Question: I want to make a guided tour of my app on the first launch, but not a separated guided tour where I show images of the app. I'd like to have multiple chat-bubbles just like this one:

And when I click somewhere on the screen, the next one pops up. I haven't found a single tutorial for this on the web, so maybe I'm just not using the right keywords...
Anyways, thanks a lot !
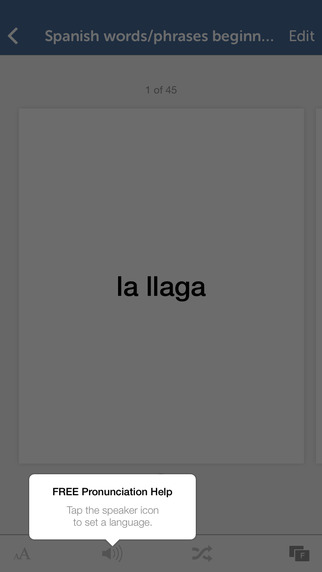
Answer: You can use an Int e.g. 'int firstLaunch' and save it with NSUserDefaults to detect first launch. Then add a view to the UIView in the story board and make it fill the Application screen and give it a grey color and and transparency.
Then add the images of the bubble in the position you want them in the view.
Below would go in the ViewDidLoad:
'''
firstLaunch = [[NSUserDefaults standardUserDefaults] integerForKey:@"FirstLaunch"];
if (firstLaunch == 0) {
firstLaunch = 1;
[[NSUserDefaults standardUserDefaults] setInteger:firstLaunch forKey:@"FirstLaunch"];
ViewName.hidden = NO;
bubble1Image.hidden = NO;
}
'''